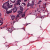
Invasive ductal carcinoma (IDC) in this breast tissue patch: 1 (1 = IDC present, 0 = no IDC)